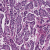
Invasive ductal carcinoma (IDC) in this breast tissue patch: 1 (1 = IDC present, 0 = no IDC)